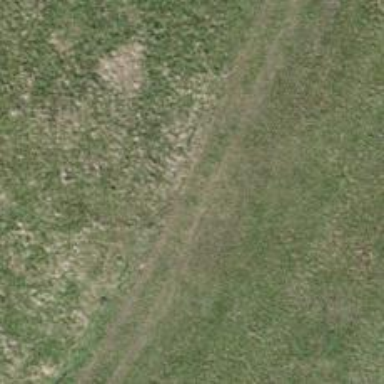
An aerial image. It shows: Grass track with grade4 surface.